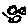
Label: moon